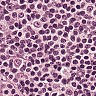
Metastatic tissue present: no